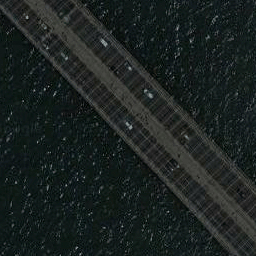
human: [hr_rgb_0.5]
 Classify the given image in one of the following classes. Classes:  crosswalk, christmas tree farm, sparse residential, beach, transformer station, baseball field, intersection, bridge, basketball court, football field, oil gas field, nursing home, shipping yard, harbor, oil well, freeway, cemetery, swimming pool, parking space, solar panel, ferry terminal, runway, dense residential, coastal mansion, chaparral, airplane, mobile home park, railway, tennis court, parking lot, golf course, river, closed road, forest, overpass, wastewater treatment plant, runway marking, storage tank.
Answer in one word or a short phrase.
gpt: bridge